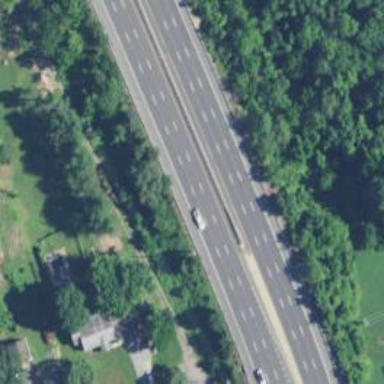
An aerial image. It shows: This image shows trunk highway that functions as expressway.